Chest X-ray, AP view. Patient: 61 years old, sex F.
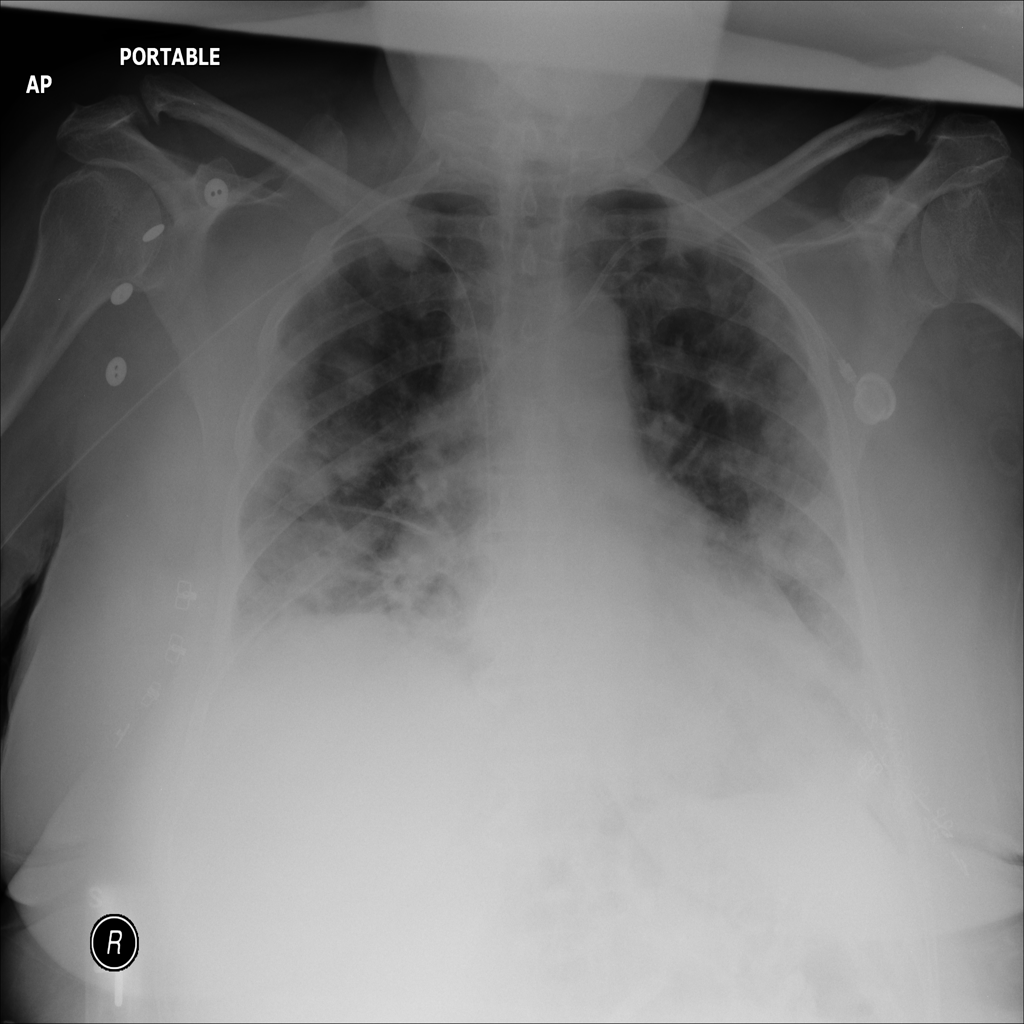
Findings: No Finding